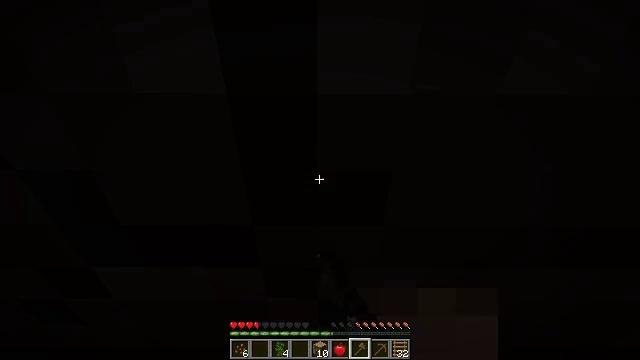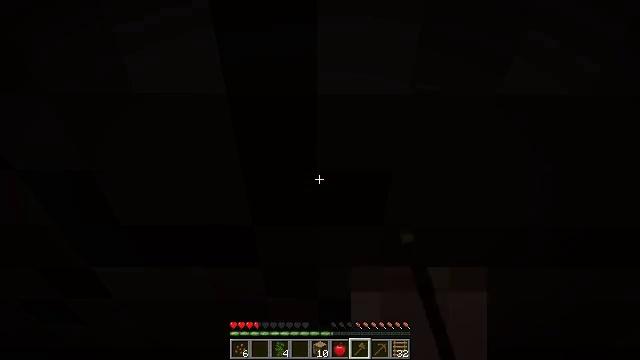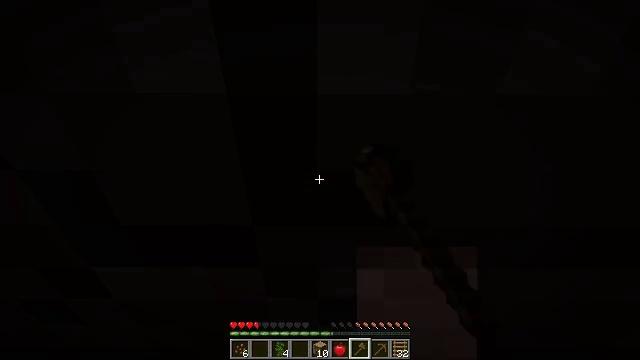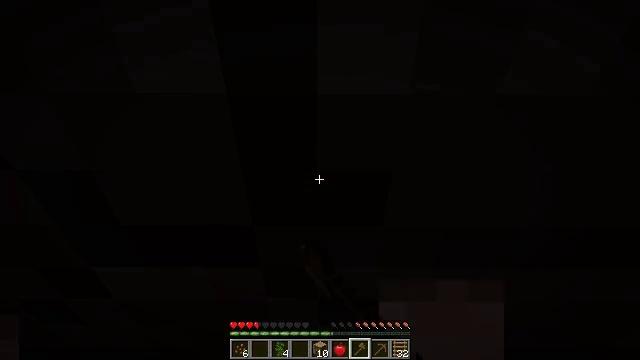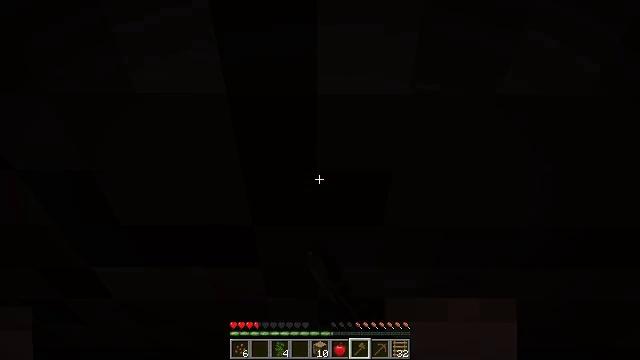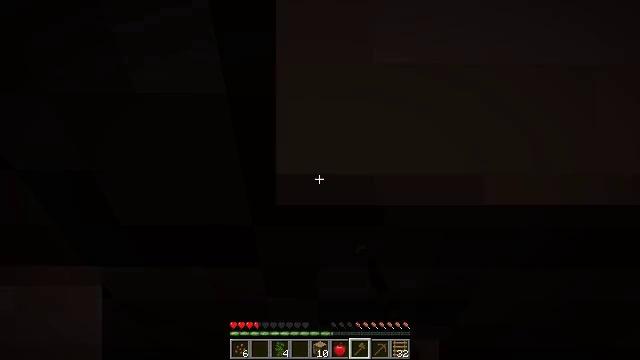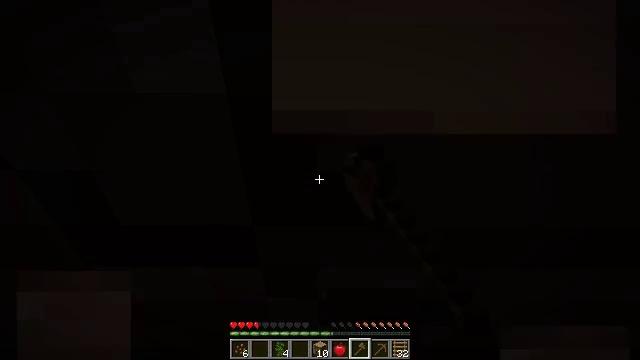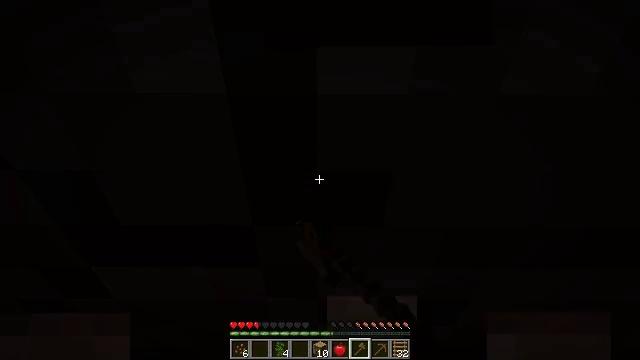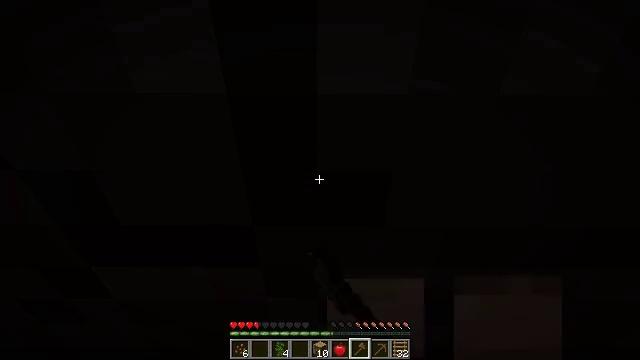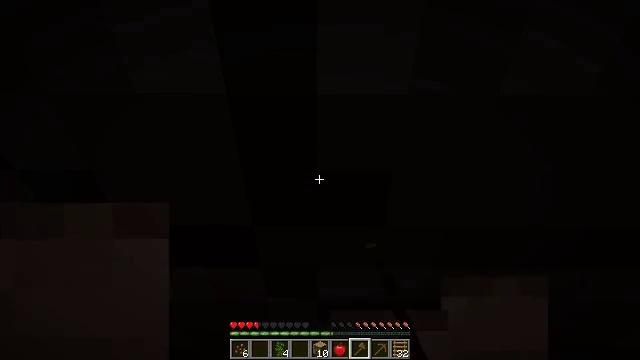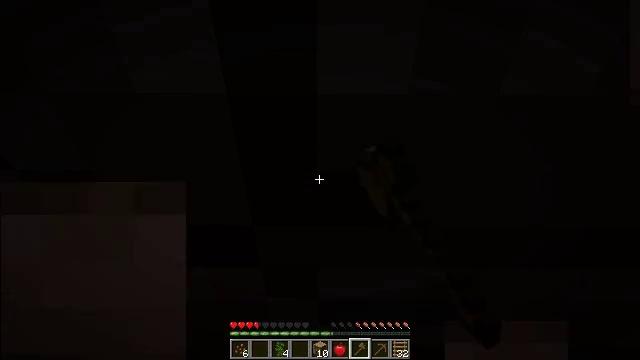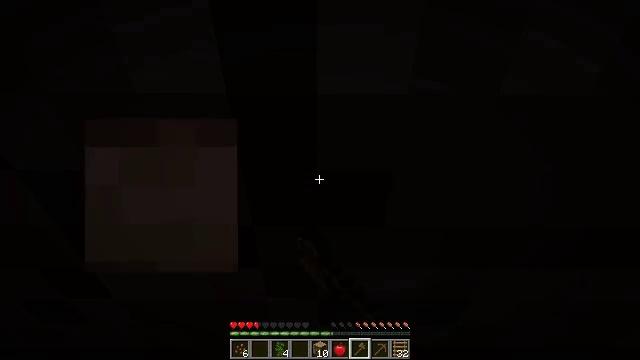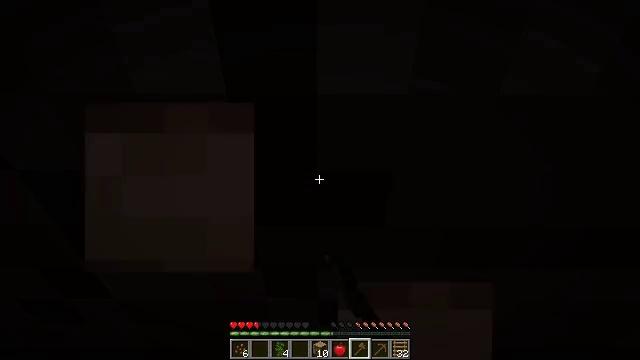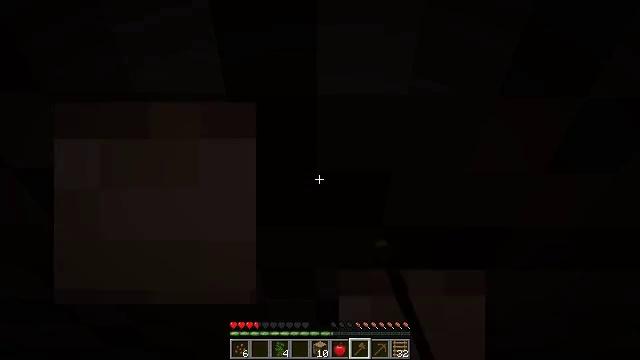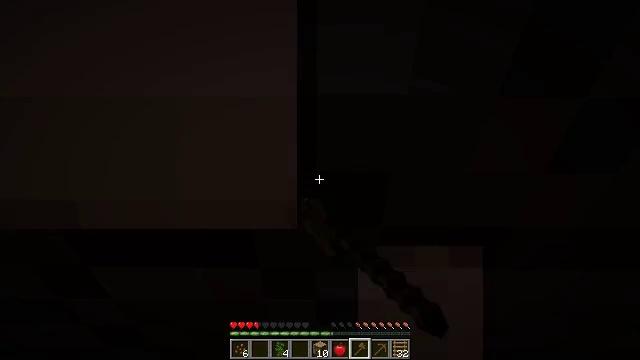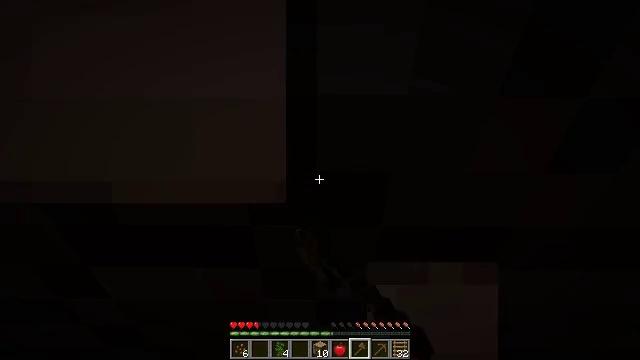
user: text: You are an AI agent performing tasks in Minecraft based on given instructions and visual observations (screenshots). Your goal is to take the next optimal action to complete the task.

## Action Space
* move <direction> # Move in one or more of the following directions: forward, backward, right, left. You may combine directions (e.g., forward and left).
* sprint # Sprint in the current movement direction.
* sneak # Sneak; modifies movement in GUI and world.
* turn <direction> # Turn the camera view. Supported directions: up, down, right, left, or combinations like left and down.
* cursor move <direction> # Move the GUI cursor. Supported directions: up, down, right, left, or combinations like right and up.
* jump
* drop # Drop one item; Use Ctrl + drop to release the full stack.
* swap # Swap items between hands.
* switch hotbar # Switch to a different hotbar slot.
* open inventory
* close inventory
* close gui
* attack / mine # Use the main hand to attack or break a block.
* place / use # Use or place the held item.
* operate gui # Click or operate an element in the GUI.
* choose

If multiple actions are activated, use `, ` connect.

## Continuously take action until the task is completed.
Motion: motion action
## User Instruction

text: Mine jungle planks from a structure.
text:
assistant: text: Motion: move forward, attack / mine
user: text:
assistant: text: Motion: move forward, attack / mine
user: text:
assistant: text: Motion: move forward, attack / mine
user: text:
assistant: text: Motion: move forward, attack / mine
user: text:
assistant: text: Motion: move forward, attack / mine
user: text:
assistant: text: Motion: move forward, attack / mine
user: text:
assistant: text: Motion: move forward, attack / mine
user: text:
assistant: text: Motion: move forward, attack / mine
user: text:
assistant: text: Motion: move forward, attack / mine
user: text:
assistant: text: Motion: move forward, attack / mine
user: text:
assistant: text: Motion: move forward, attack / mine
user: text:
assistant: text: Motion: move forward, attack / mine
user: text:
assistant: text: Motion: move forward, attack / mine
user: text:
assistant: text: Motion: move forward, attack / mine
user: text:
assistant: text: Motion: move forward, attack / mine
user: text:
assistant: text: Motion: move forward, attack / mine
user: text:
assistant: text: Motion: move forward, attack / mine
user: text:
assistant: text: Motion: move forward, attack / mine
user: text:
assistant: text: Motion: move forward, attack / mine
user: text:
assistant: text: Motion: move forward, attack / mine
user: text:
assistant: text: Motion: move forward, turn up, attack / mine
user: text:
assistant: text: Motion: move forward, turn up, attack / mine
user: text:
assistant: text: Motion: move forward, turn up, attack / mine
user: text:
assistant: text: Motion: move forward, turn right and up, attack / mine
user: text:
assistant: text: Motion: move forward, turn right and up, attack / mine
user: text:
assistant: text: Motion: move forward, turn up, attack / mine
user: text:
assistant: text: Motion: move forward, turn up, attack / mine
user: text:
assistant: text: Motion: move forward, attack / mine
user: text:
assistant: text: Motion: move forward, attack / mine
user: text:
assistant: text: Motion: move forward, attack / mine